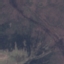
Land use / land cover: HerbaceousVegetation